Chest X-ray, AP view. Patient: 52 years old, sex M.
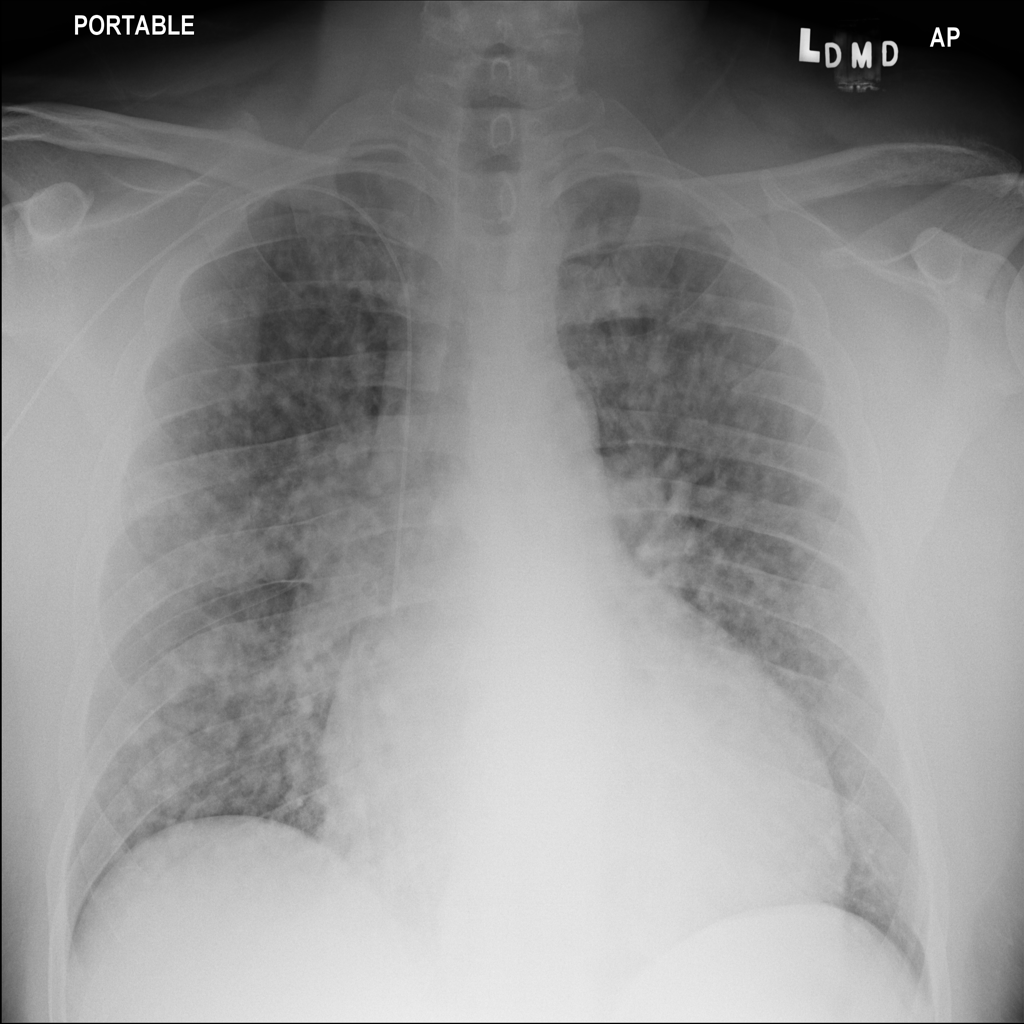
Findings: Cardiomegaly, Effusion